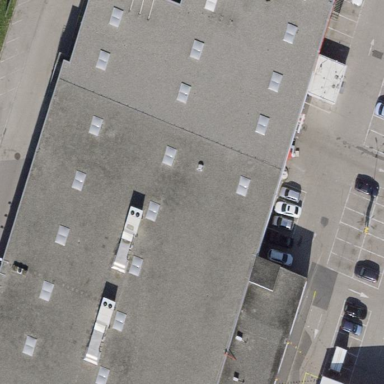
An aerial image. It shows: Parking area with surface.